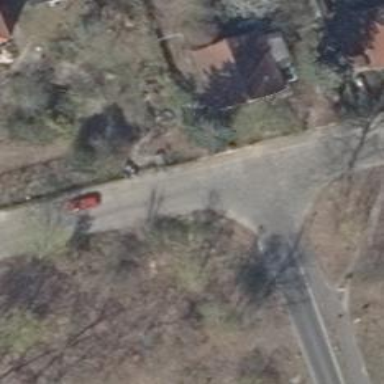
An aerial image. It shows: Residential road.